Question: I have a 'JPanel' embedded inside a 'JFrame'. 'JPanel' is added at 'CENTER' of 'BorderLayout'. I am using the following code to draw on it but the 'MouseEvent''s 'getX()' and 'getY()' seem to offset the real coordinate. Why?
The relevant code is:-
'''
private Image backBuffer = createImage(getWidth(), getHeight());
public void mouseDragged(MouseEvent e) {
//System.out.println("Canvas.mouseDragged()");
Graphics2D g2d = (Graphics2D) backBuffer.getGraphics();
int x = e.getX(), y = e.getY();
if(lastCoord == null) {
g2d.drawRect(x, y, 0, 0);
} else {
g2d.drawLine(lastCoord[0], lastCoord[1], x, y);
}
lastCoord = new Integer[]{x, y};
repaint();
}
public void paintComponent(Graphics g) {
super.paintComponent(g);
Graphics2D graphics2D = (Graphics2D) g;
graphics2D.setColor(Color.black);
graphics2D.setRenderingHint(RenderingHints.KEY_ANTIALIASING,
RenderingHints.VALUE_ANTIALIAS_ON);
graphics2D.drawImage(backBuffer, 0, 0, null);
}
'''

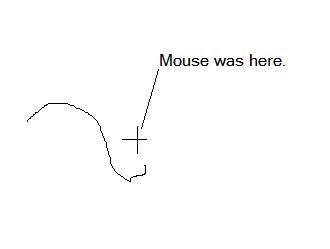
Answer: Maybe you've added your mouse listener to the JFrame (and not to the panel) so getX and getY values are relative to the JFrame. Then the offsets are the JFrame borders and upper title bar.